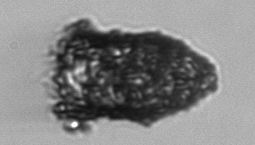
Label: Tintinnopsis